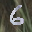
Label: 6